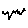
Label: zigzag